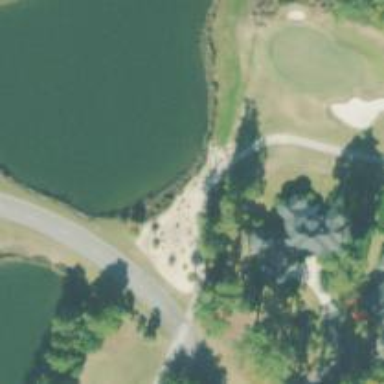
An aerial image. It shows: Path designated for golf carts.